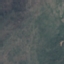
Land use / land cover class: HerbaceousVegetation